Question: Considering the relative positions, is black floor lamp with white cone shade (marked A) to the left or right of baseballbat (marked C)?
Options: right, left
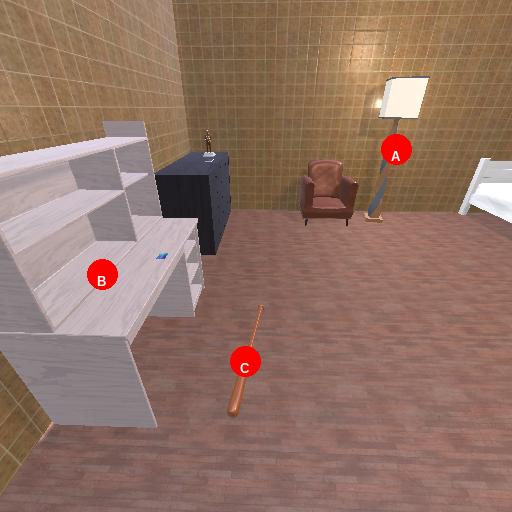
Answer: right